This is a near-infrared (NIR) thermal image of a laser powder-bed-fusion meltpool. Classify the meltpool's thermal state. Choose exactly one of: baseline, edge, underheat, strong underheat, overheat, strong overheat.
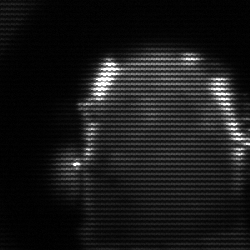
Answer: baseline